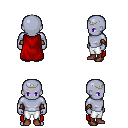
a pixel art fantasy rpg character, male body template, dark elf, purple skin, red cape, white pants, plain hairstyle, silver tiara, cloth bracers, brown shoes, four views (front, back, left, right), 2x2 character sprite sheet, small pixel art, hard edges, no anti-aliasing